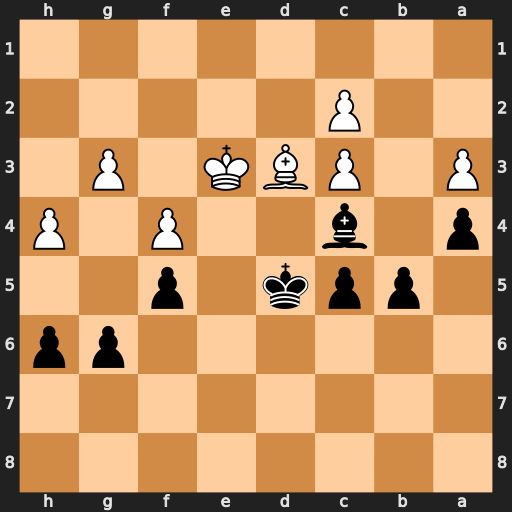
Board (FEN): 8/8/6pp/1ppk1p2/p1b2P1P/P1PBK1P1/2P5/8
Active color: b
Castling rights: -
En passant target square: -
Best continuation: b4 cxb4 cxb4 Bxc4+ Kxc4